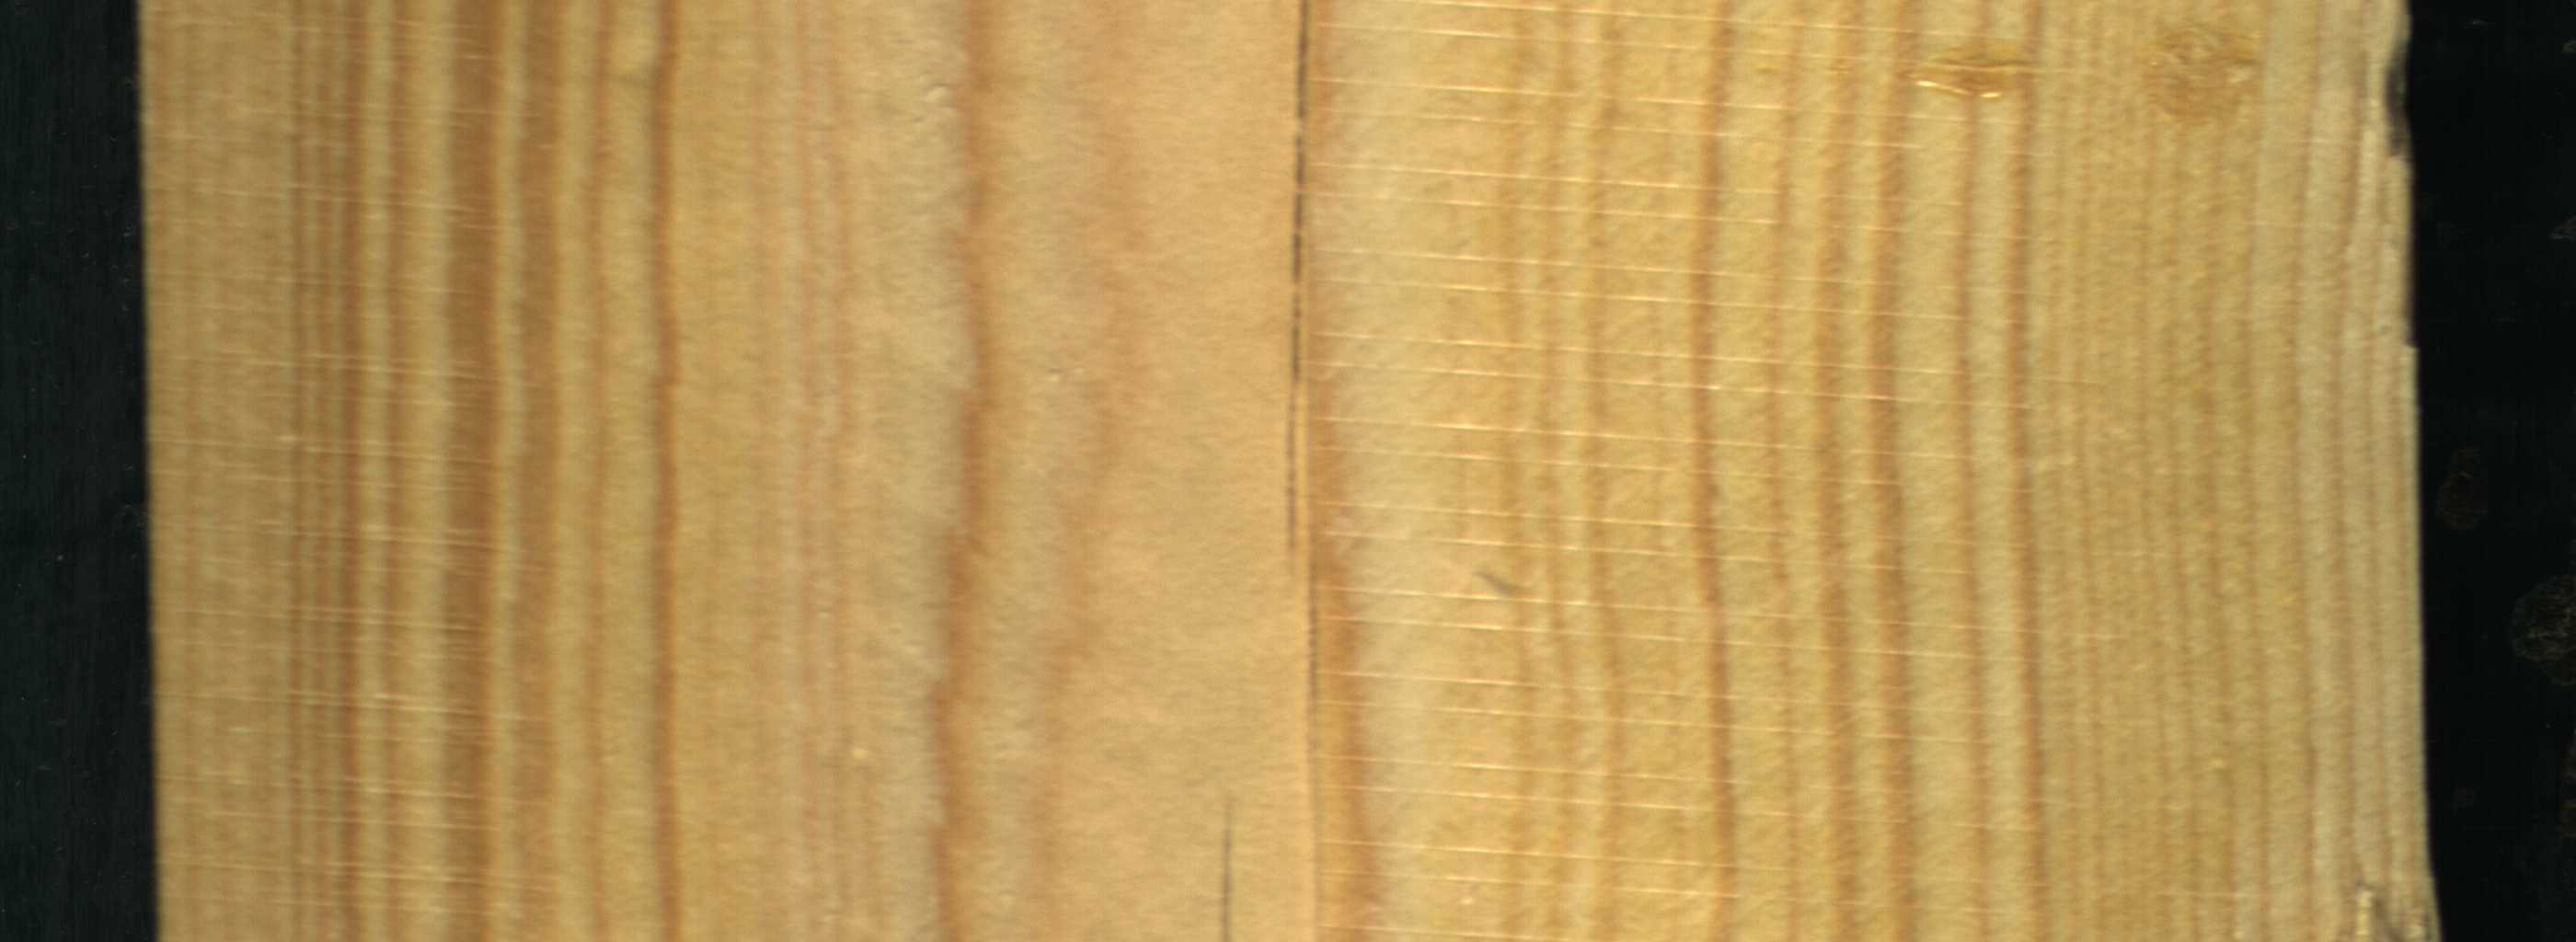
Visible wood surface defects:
Crack